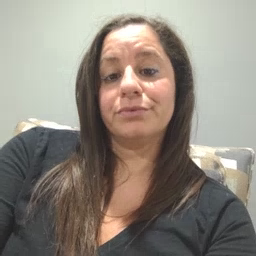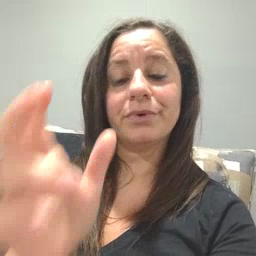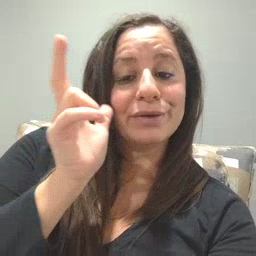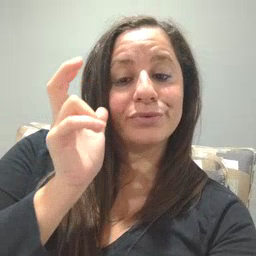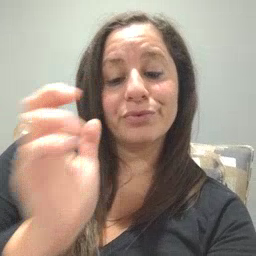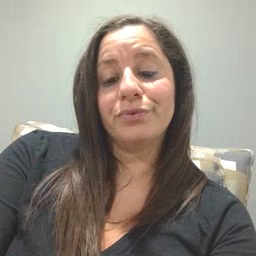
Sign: hear